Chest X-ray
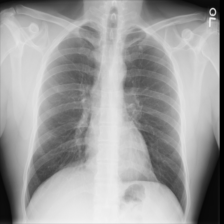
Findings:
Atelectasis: negative
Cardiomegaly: negative
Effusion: negative
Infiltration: negative
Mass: negative
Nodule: negative
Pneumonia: negative
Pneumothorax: negative
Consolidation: negative
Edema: negative
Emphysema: negative
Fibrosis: negative
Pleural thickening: negative
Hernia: negative